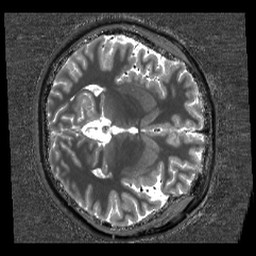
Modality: T1w
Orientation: axial